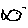
Label: fish